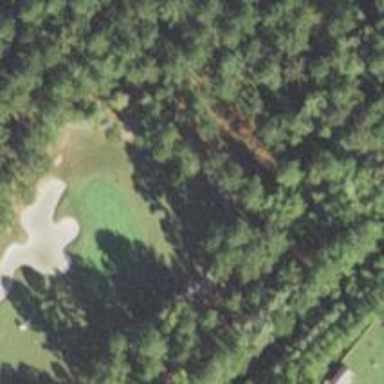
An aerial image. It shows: Path designated for golf carts.